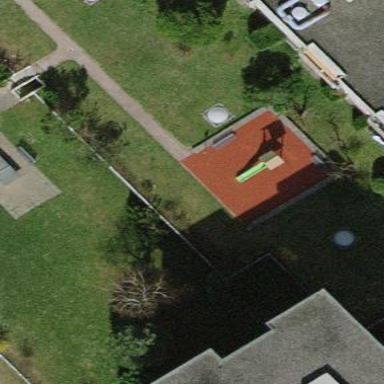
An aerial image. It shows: Playground area for leisure activities on the land.